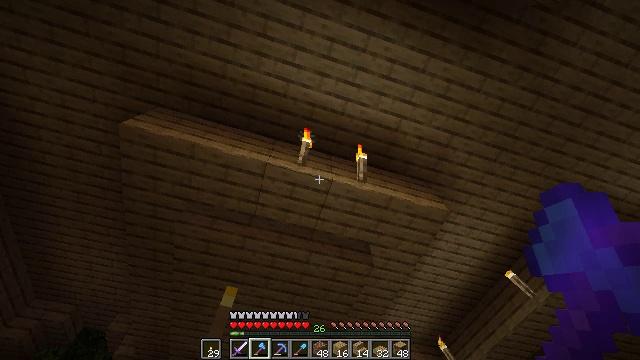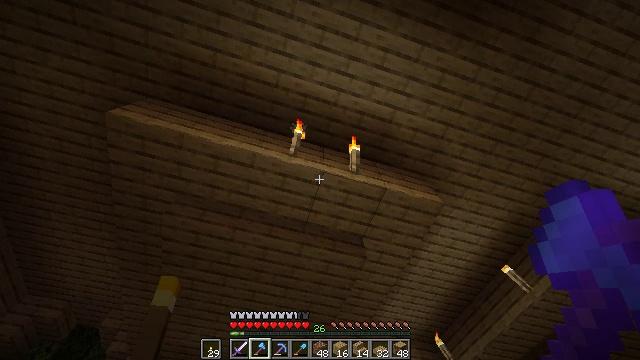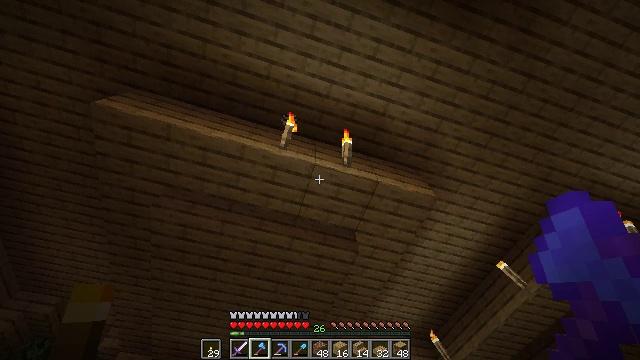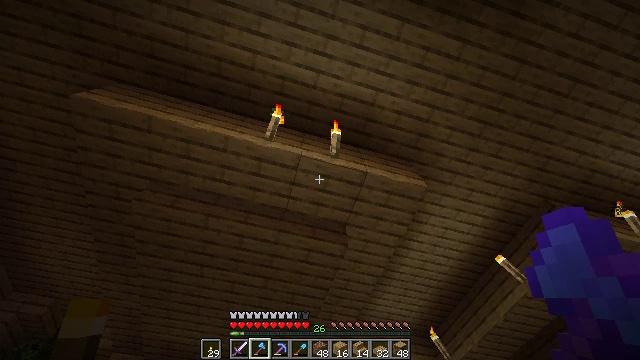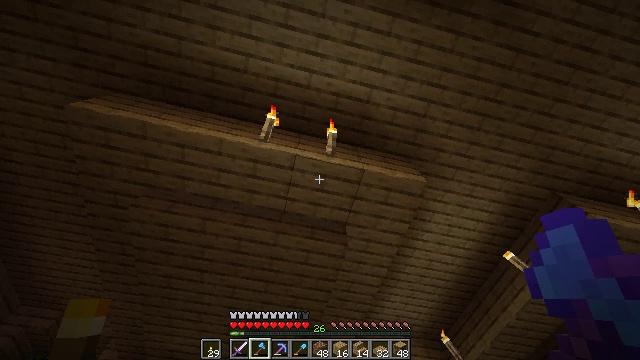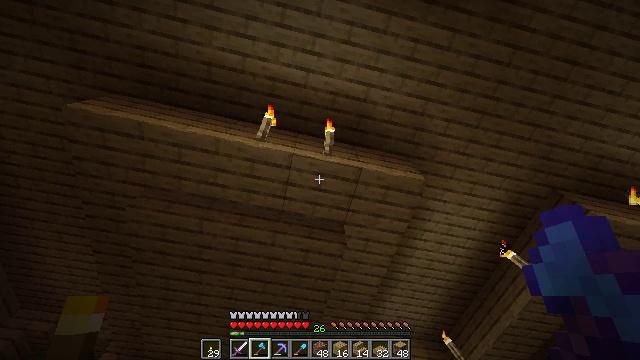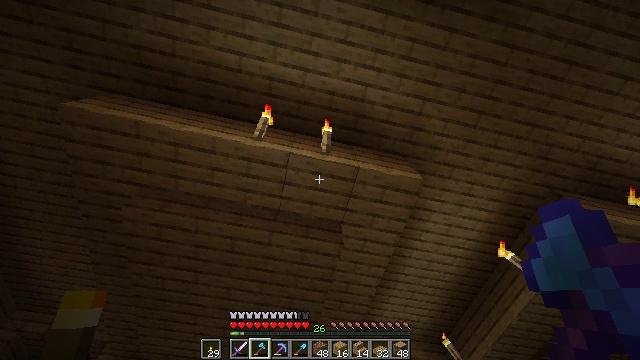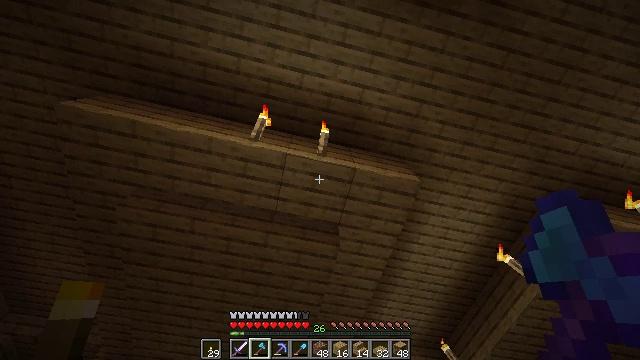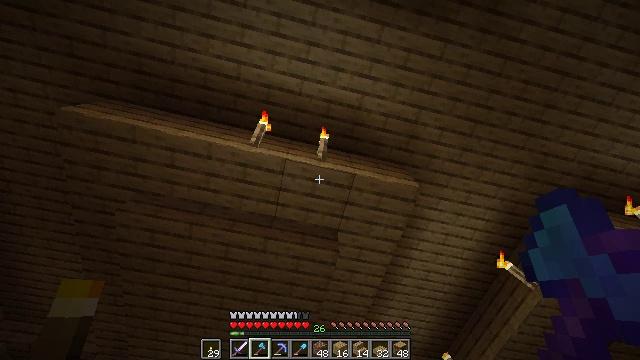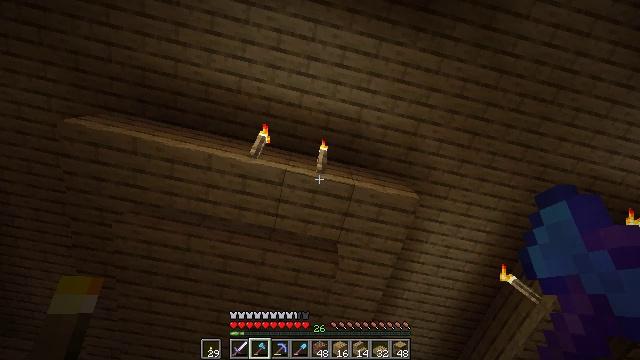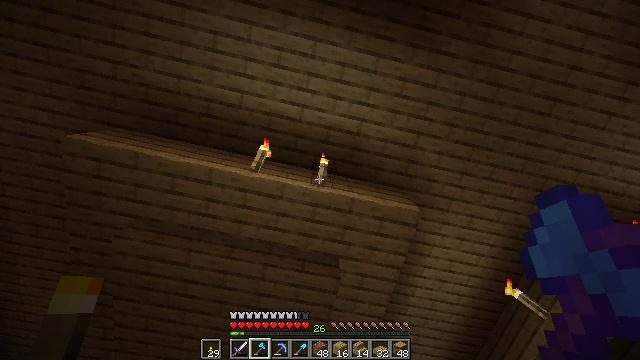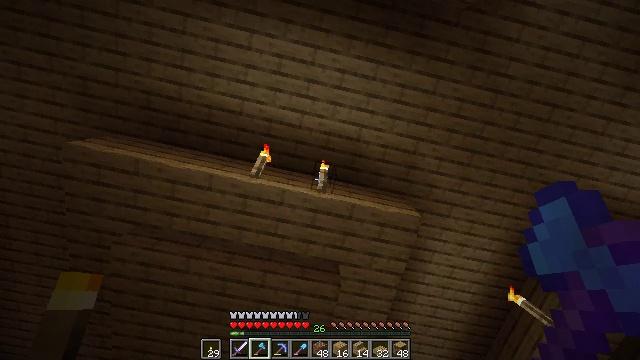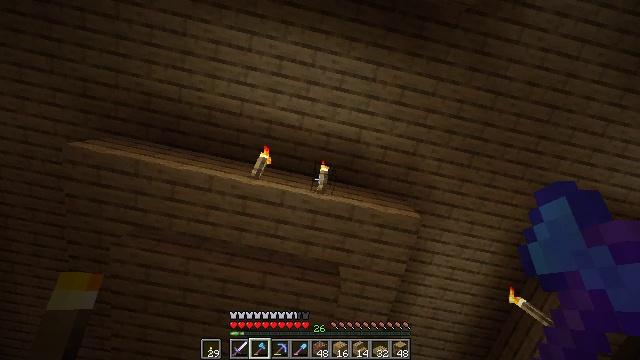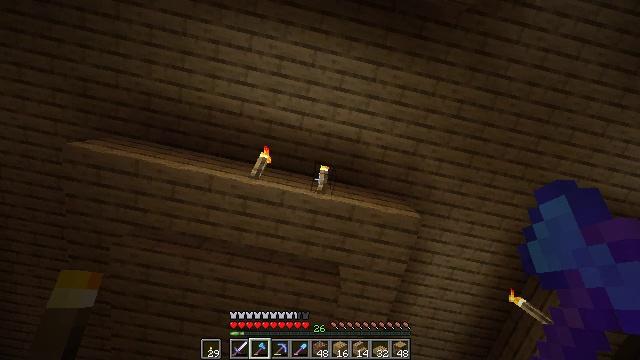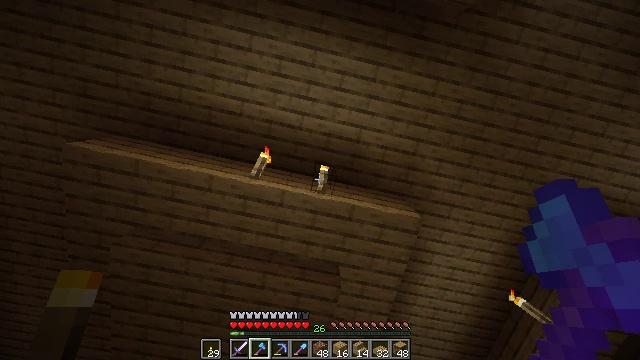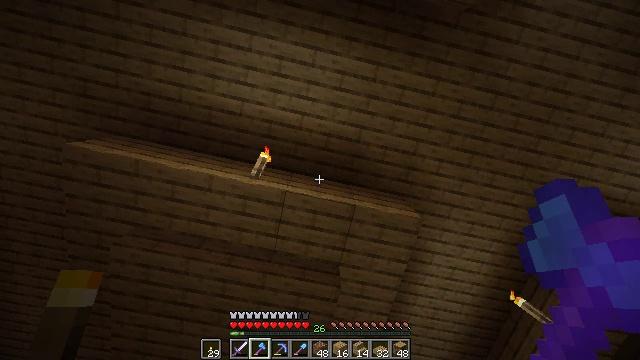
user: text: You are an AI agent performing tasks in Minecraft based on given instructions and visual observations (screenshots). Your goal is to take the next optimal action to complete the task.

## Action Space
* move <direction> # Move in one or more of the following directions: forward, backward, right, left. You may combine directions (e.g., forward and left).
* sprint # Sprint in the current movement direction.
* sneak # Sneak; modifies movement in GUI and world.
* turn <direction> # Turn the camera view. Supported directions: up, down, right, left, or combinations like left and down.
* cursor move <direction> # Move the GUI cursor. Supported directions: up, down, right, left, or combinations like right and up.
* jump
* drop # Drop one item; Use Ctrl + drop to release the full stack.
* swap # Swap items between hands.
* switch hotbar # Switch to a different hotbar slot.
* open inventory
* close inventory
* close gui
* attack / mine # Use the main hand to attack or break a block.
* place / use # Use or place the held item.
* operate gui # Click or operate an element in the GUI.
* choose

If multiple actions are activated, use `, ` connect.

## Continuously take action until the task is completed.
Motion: motion action
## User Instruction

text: Left click to collect the wall torch.
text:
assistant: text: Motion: move forward and move right
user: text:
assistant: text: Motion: move forward and move right
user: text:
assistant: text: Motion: move forward and move right, turn left
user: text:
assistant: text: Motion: turn left and up
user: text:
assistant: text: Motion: no_op
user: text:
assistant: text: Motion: no_op
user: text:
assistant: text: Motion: no_op
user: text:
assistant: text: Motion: turn up
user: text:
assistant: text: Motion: turn up
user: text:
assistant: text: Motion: turn up
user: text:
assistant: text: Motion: turn up
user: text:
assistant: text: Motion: no_op
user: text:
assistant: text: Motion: no_op
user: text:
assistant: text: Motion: no_op
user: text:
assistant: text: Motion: attack / mine
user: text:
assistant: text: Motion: attack / mine
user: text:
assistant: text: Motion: attack / mine
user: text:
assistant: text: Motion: no_op
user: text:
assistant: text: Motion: turn right and down
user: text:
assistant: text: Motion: turn right
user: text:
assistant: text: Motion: no_op